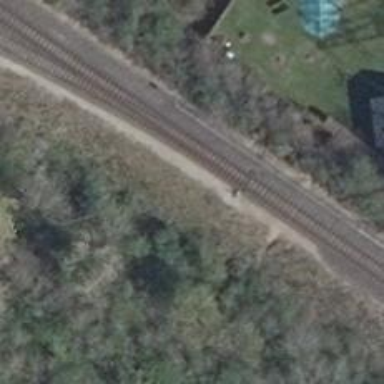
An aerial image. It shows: Railway switch with the turnout on the left side.